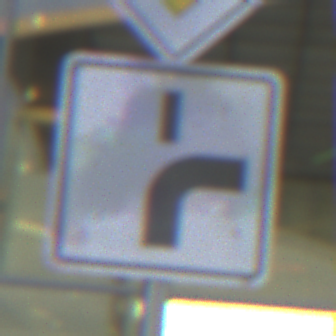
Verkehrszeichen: VerlaufVorfahrtsstrasse8
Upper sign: Vorfahrtsstrasse
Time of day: SunriseSunset
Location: Outdoor (Urban)
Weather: PartlyCloudy
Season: NotSpecified
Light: Natural